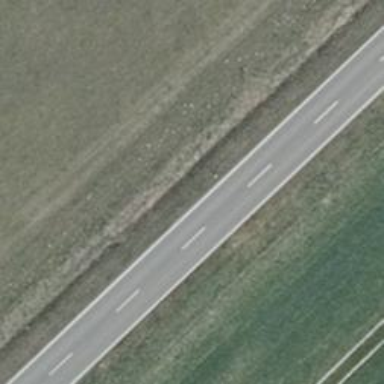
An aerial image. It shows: Tertiary road with asphalt surface.